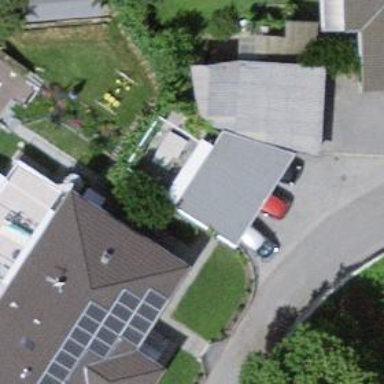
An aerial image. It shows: Garage.